Question: As you can see in architecture diagram below android platform has been built using different layers.
- 'Application''Java'- 'Application Framework''Java'- 'Libraries''C/C++'

For some insane reason I have to play/deal with devices like 'accelerometer', 'compass' and 'camera' using 'C/C++' which means directly accessing them in 3rd layer i.e. 'Libraries'. According to my understanding the 'Application Framework' itself would be consuming 'Libraries' for accessing these devices and then providing 'APIs' for 'Applications'.
I am looking for any documentation/tutorials/demo which can help me in this regard i.e how to access and use these devices like camera, accelerometer and compass from 'C/C++' code or in other words how to play with these devices directly from 'Libraries' layer.
My last option would be to get the android source code and dig deep into it to find out what I am looking for but I would like some easy way in form of a documentation/demo/tutorial/anything that can make this a bit easy for me.
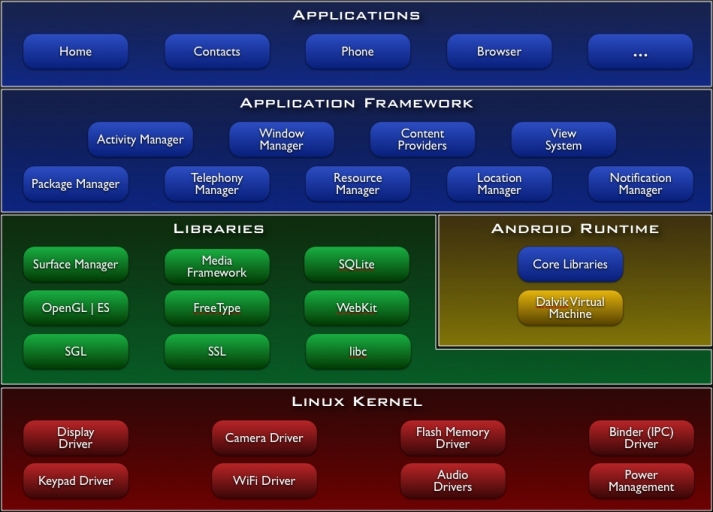
Answer: > I am looking for any documentation/tutorials/demo which can help me in this regard i.e how to access and use these devices like camera, accelerometer and compass from C/C++ code or in other words how to play with these devices directly from Libraries layer.
You don't. You access them from Java code. Reorganize your C/C++ code to support your Java code.